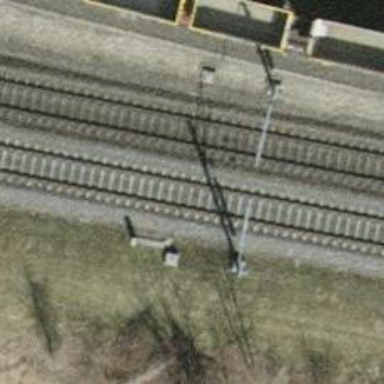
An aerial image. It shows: Single-track railway with electrified contact lines.